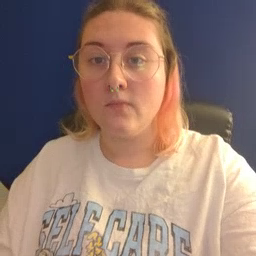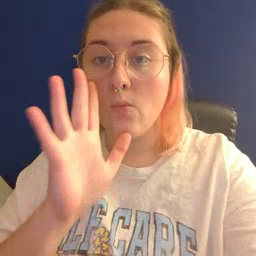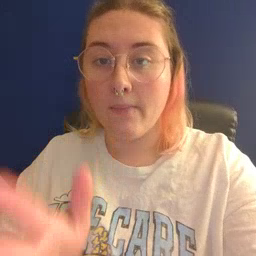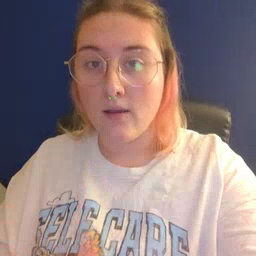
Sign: grandma